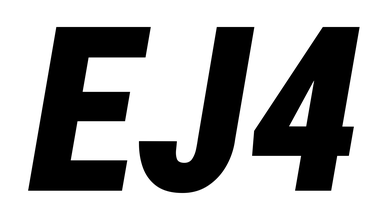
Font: Roboto-Italic_Condensed_Black_Italic